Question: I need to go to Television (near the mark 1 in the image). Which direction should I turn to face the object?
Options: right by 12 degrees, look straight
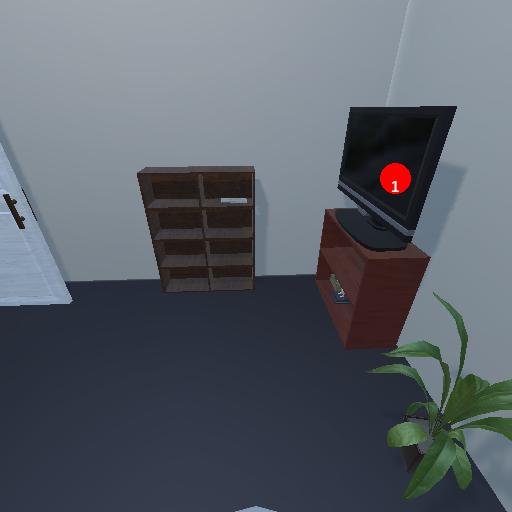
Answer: right by 12 degrees